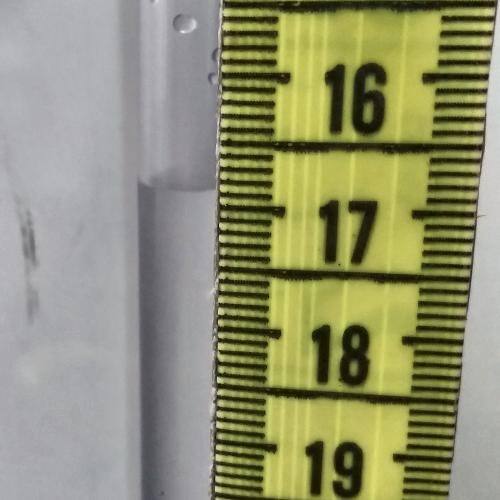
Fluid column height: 16.9 cm